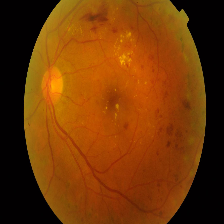
Diabetic retinopathy grade: Proliferative DR